Field crop: maize
Growth stage: 2
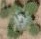
Species: chenopodium